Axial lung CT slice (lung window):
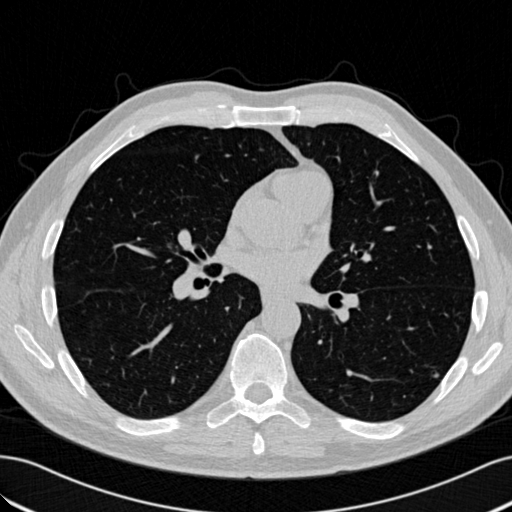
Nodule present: yes
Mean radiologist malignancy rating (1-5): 2